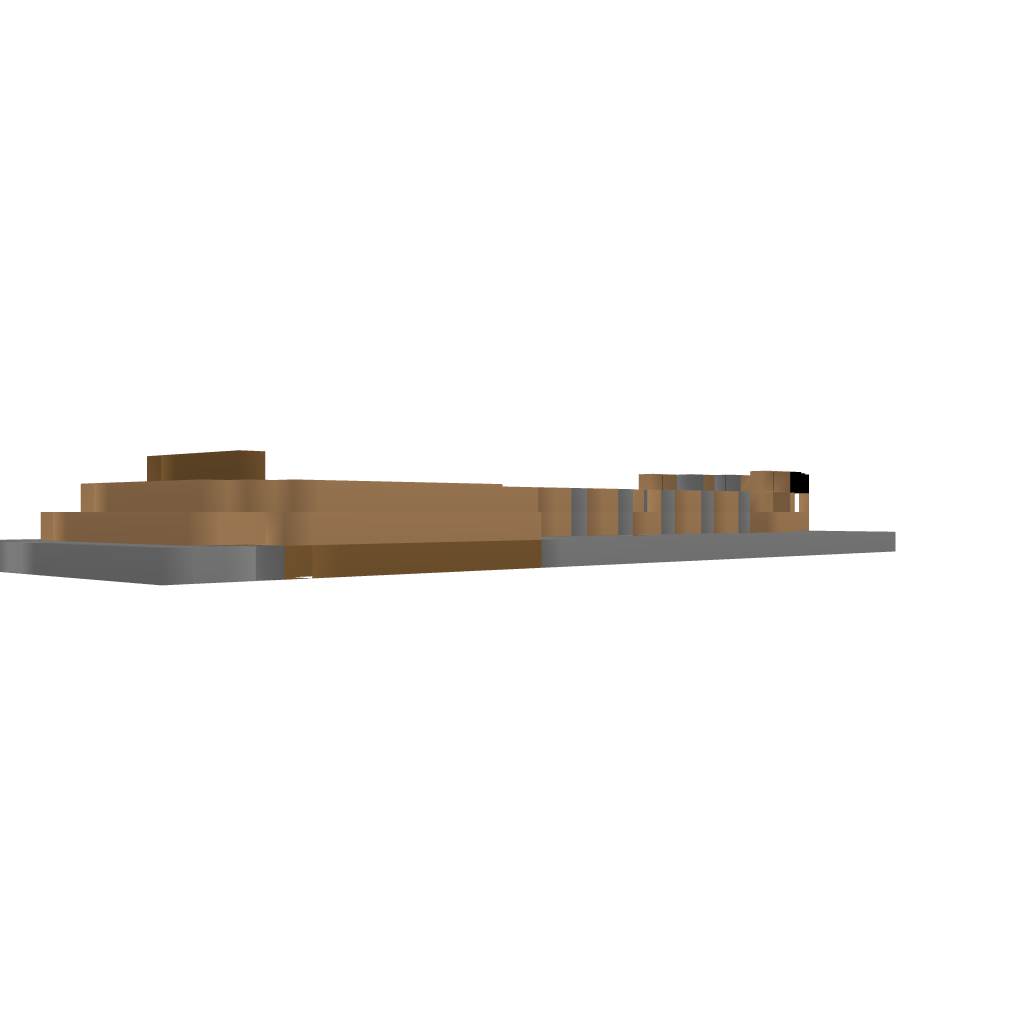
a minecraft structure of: Guitar that works! bad low quality